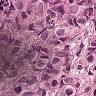
Metastatic tissue present: yes